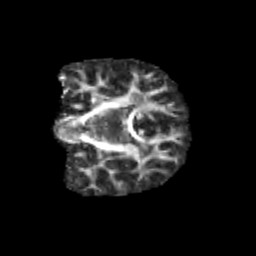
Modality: FA
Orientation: coronal
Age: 10
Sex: male
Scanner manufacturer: siemens
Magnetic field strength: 3 T
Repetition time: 3.8 s
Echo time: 0.07 s